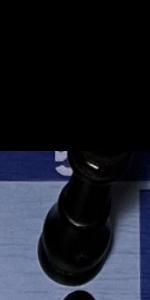
Label: King_Black